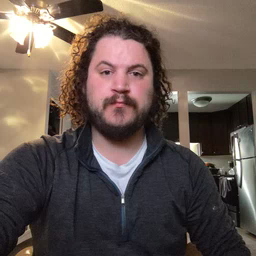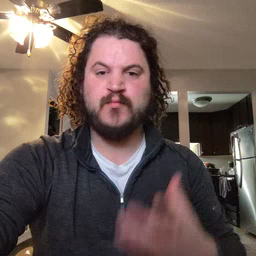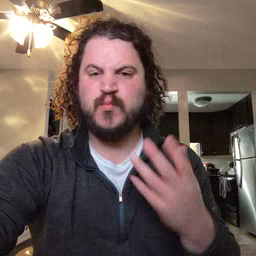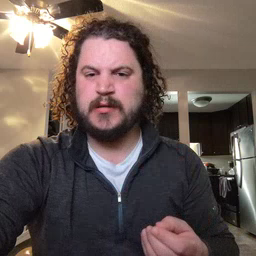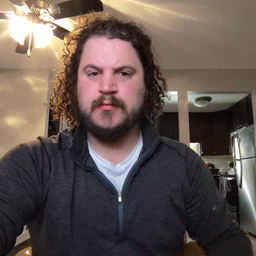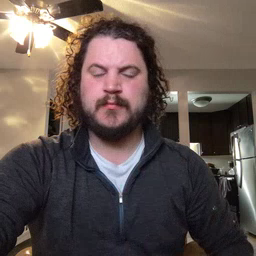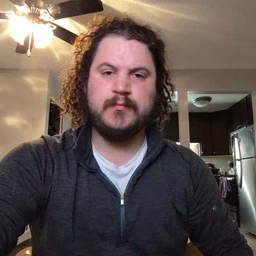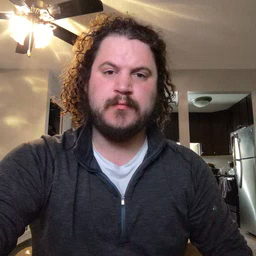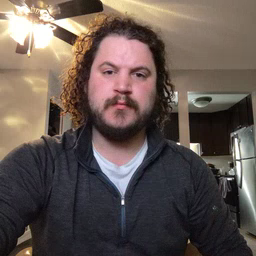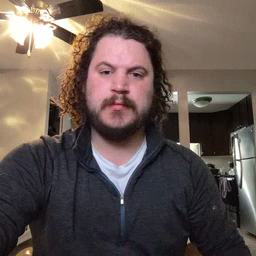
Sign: wet